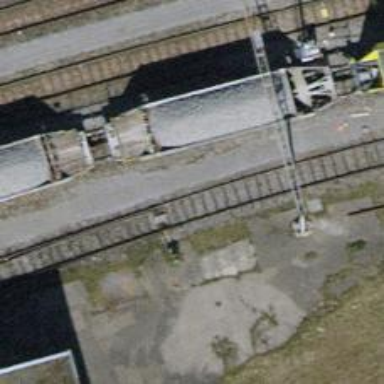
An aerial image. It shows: Railway switch.